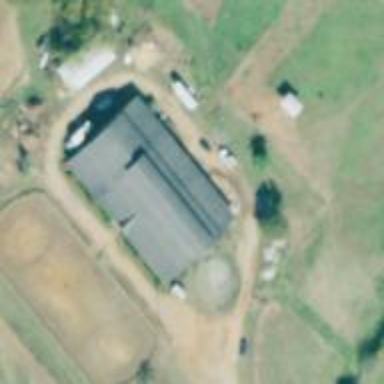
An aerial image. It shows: Stable.